Question: I have a problem with UIPickerView...
I created a UIPickerView with two components with two rows for the first one, and three rows for the second one.
I'm trying to create a custom view for each row in each component. Okay, I've subclassed UIView and added one UIImageView and one UILabel.
I've used the '- (UIView *)pickerView:(UIPickerView *)pickerView viewForRow:(NSInteger)row forComponent:(NSInteger)component reusingView:(UIView *)view' method to create the custom view and it seems to work ok.
But when each row "enters" the middle area of the UIPickerView, all the content disappears!
Here's an image:

Anyone with ideas?
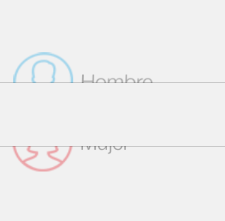
Answer: I had a similar problem, and found the solution on stackoverflow-but I can't find the link, so I included the code below. to be clear-I am not claiming this code as my own. If anyone finds the original answer, vote their answer up
'''
// self.myImages is an array of UIImageView objects
UIView * myView = [self.myImages objectAtIndex:row];
// first convert to a UIImage
UIGraphicsBeginImageContextWithOptions(myView.bounds.size, NO, 0);
[myView.layer renderInContext:UIGraphicsGetCurrentContext()];
UIImage * image = UIGraphicsGetImageFromCurrentImageContext();
UIGraphicsEndImageContext();
// then convert back to a UIImageView and return it
UIImageView *imageView = [[UIImageView alloc] initWithImage:image];
return imageView;
'''